Interaction volume radius: 5 \u00c5
Interaction volume height: 30 \u00c5
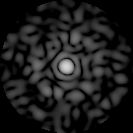
Disorder parameter: 0.8391